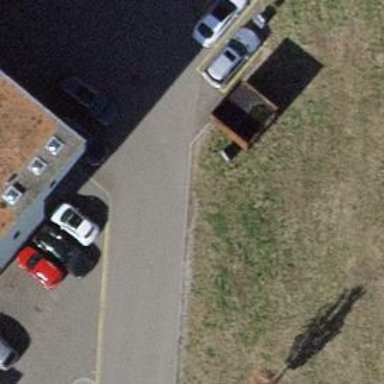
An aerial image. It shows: Alleyway designated as service road.